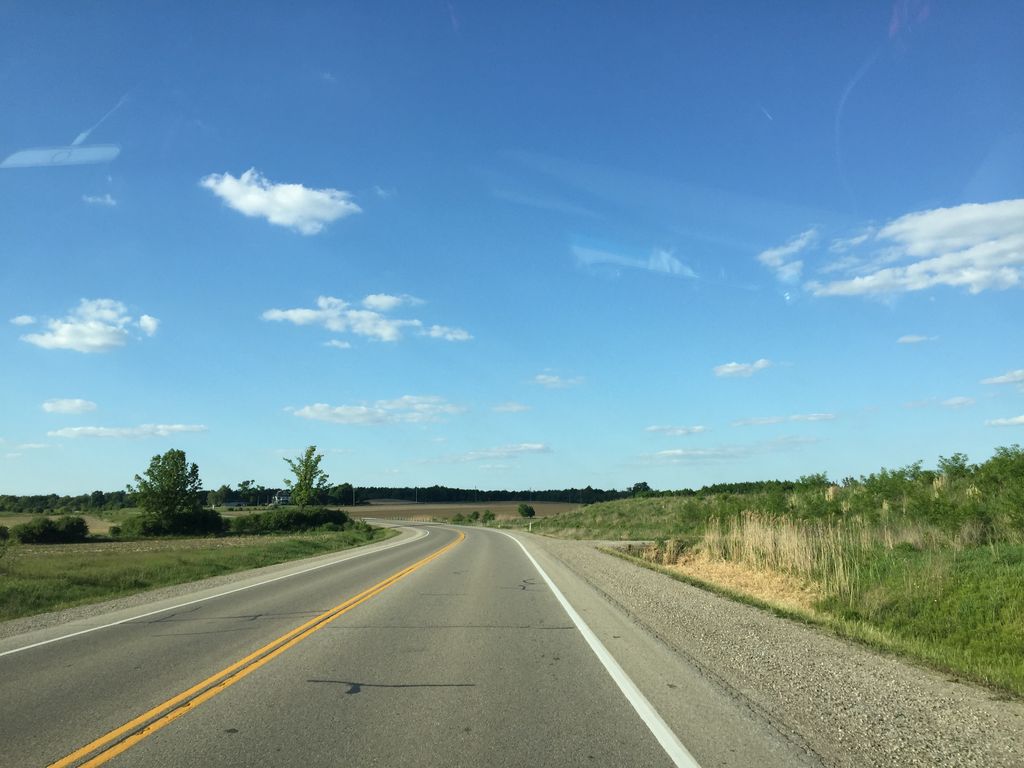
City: kitchener-waterloo